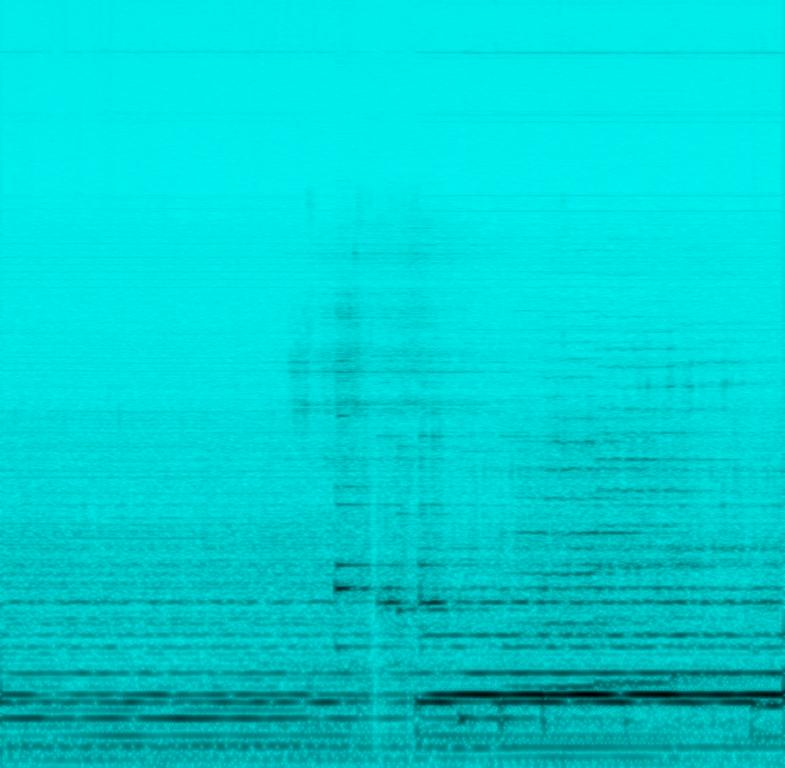
This is a poor quality instrumental piece played in the background of a sign language video. There is an optimistic sounding tune being played by the strings, the piano and the acoustic guitar. The atmosphere is mellow and gentle. Samples from this piece could be lifted to be used in beat-making.